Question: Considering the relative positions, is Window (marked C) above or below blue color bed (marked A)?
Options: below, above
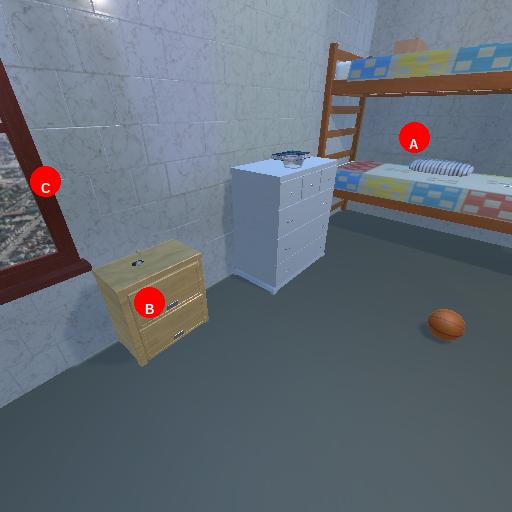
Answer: below